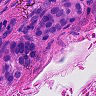
Metastatic tissue present: yes